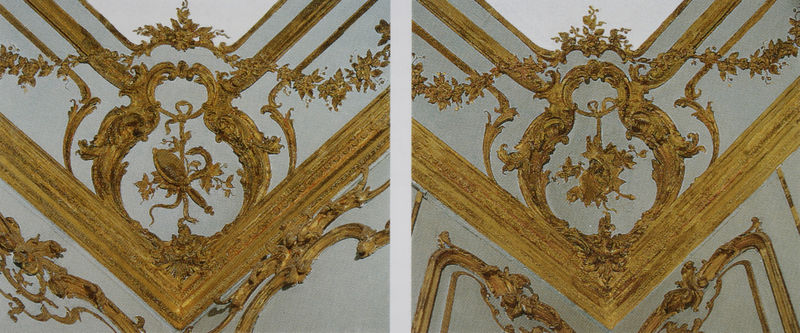
Titel: Eckkartuschen im Arbeitszimmer
Künstler: Philippe de la Guêpière
Standort: Stuttgart
Institution: Schloss Solitude
Schlagwörter: blau, blätter, schatten, weiß, gelb, ausschnitt, blume, blumen, glas, grau, holz, licht, profil, raum, zimmer, blüte, blüten, schloss, muster, ornament, schleife, wand, architektur, band, barock, knoten, rahmen, spiegel, natur, gold, decke, girlande, pflanzen, schleifen, rokoko, kreis, oval, rund, ranken, relief, bilder, bilderrahmen, ecke, leiste, zimmerecke, ansicht, zwei, stab, beleuchtung, rand, kartusche, detail, dekor, floral, ornamente, verzierung, stuck, balken, masche, foto, fotografie, oben, photographie, bögen, segment, penis, erker, belichtung, motiv, vergoldet, palast, schlange, kranz, zwickel, architrav, girlanden, photo, organisch, fragment, fries, sims, bürste, schnörkel, gesims, farbfoto, rechteckig, blumenranken, bänder, filigran, emblem, ornamentik, reliefs, dreiecke, ziseliert, art decor, aufnahme, vergoldung, zepter, szepter, eidechse, vergleich, rocaille, ase, mache, ähnlich, kartuschen, unterschied, rockaillen, gehrung, imitation, eideckse, rockeillen, grauer untergrund, analogie, spiegel bänder